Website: home-depot
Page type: billing-address
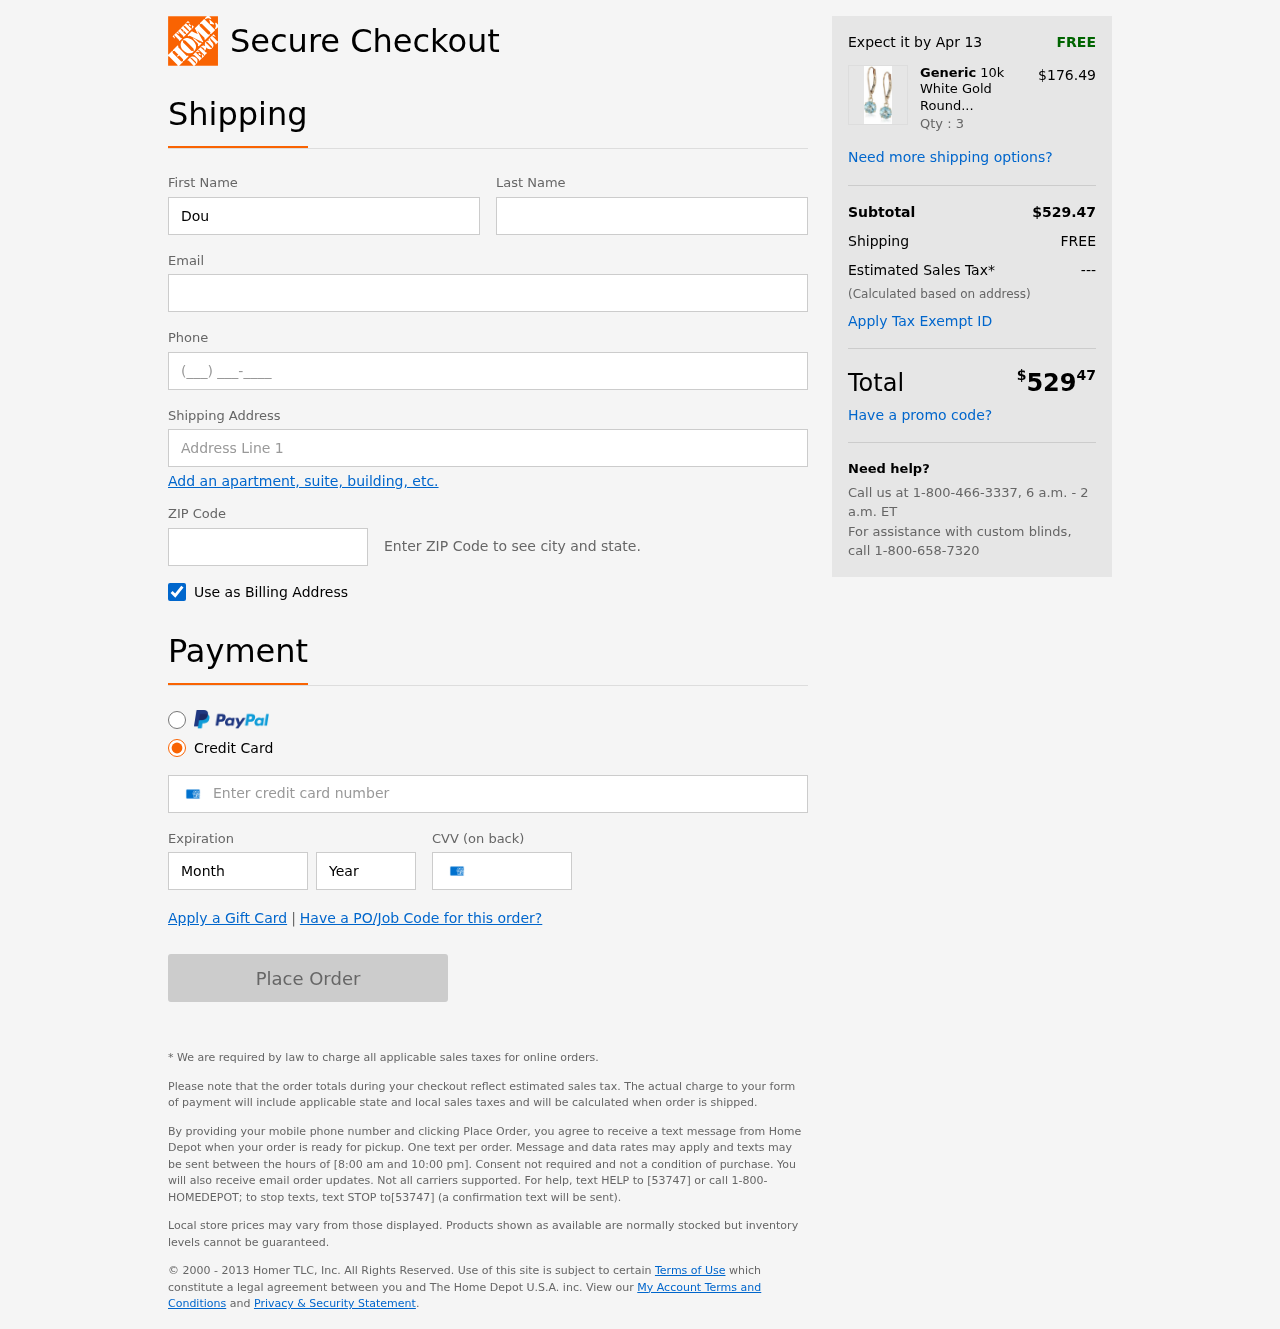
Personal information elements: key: PII_FIRSTNAME
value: Douglas
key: PII_LASTNAME
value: Cook
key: PII_EMAIL
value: douglas_cook@gmail.com
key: PII_PHONE
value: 5699091752
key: PII_STREET
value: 222 Matthew Springs
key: PII_POSTCODE
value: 02162
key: PII_CARD_NUMBER
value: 3756 0026 8831 231
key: PII_CARD_EXPIRY_MONTH
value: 04
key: PII_CARD_CVV
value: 7022
Product elements: key: PRODUCT1_BRAND
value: Generic
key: PRODUCT1_NAME
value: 10k White Gold Round Checkerboard Cut Aquamarine Leverback Earrings (6mm)
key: PRODUCT1_PRICE
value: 176.49
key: PRODUCT1_QUANTITY
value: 3
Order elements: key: ORDER_DELIVERY_DATE
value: Apr 13
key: ORDER_SUBTOTAL
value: $529.47
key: ORDER_SHIPPING_COST
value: FREE
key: ORDER_TAX
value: ---
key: ORDER_TOTAL2
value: $52947